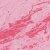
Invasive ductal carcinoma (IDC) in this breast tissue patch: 0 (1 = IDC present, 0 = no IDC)